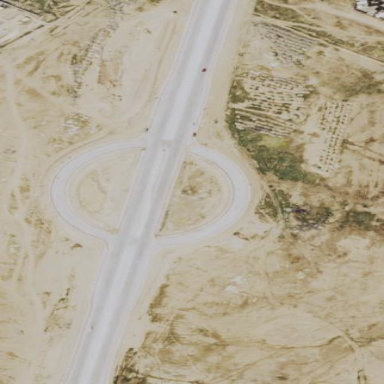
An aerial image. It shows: Circular junction on secondary road.